Question: All I want is a partially-transparent (less opaque) tool tip.
Here is what I have tried so far:
'''
public partial class CustomToolTip : ToolTip
{
public CustomToolTip()
{
InitializeComponent();
this.BackColor = Color.FromArgb(127, 0, 0, 0);
this.OwnerDraw = true;
this.Popup += new PopupEventHandler(this.OnPopup);
this.Draw += new DrawToolTipEventHandler(this.OnDraw);
}
protected override CreateParams CreateParams
{
get
{
CreateParams CP = base.CreateParams;
CP.ExStyle = CP.ExStyle | 0x20;
return CP;
}
}
private void OnPopup(object sender, PopupEventArgs e)
{
e.ToolTipSize = new Size(200, 100);
}
private void OnDraw(object sender, DrawToolTipEventArgs e)
{
e.Graphics.FillRectangle(new SolidBrush(this.BackColor), e.Bounds);
}
}
'''
But this renders to a black rectangle with the tooltip's size, and I can't get rid of it. It looks like this:

Does anyone know how I could draw the tooltip without setting size? What about even removing that black rectangle?
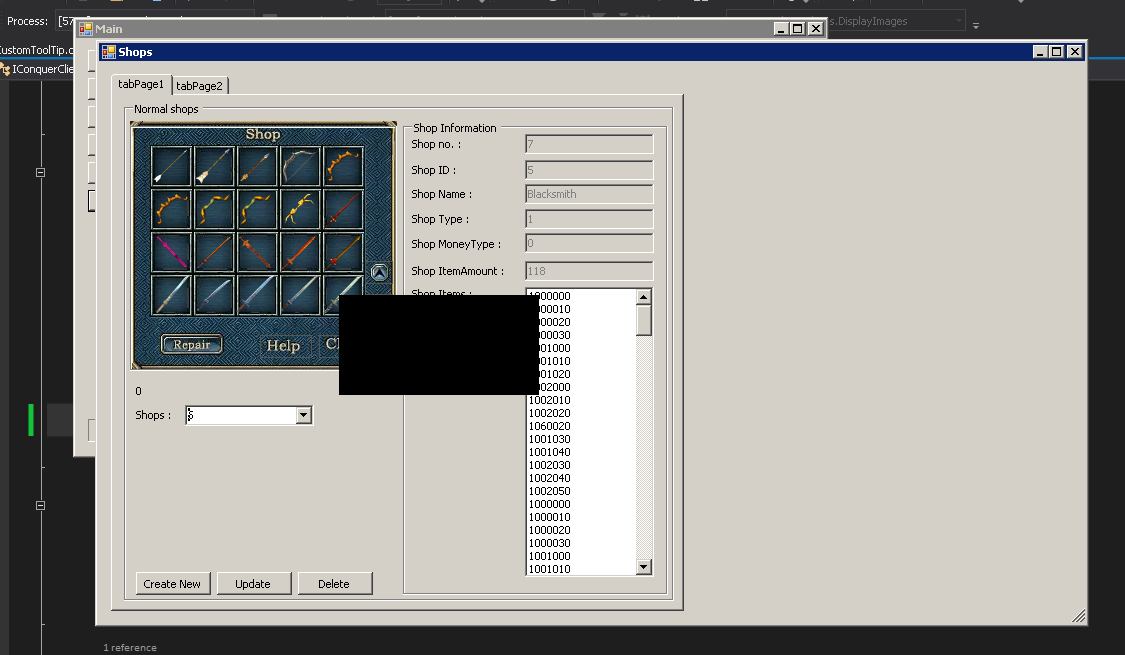
Answer: Try this:
'''
public class CustomToolTip : ToolTip {
public CustomToolTip() {
this.BackColor = Color.FromArgb(127, 255, 0, 0);
this.OwnerDraw = true;
this.Popup += new PopupEventHandler(this.OnPopup);
this.Draw += new DrawToolTipEventHandler(this.OnDraw);
}
private void OnPopup(Object sender, PopupEventArgs e) {
e.ToolTipSize = new Size(200, 100);
var window = typeof(ToolTip).GetField("window", BindingFlags.Instance | BindingFlags.NonPublic).GetValue(this) as NativeWindow;
var Handle = window.Handle;
SetWindowLong(Handle, GWL_EXSTYLE, GetWindowLong(Handle, GWL_EXSTYLE) ^ WS_EX_LAYERED);
SetLayeredWindowAttributes(Handle, 0, 128, LWA_ALPHA);
}
public const int GWL_EXSTYLE = -20;
public const int WS_EX_LAYERED = 0x80000;
public const int LWA_ALPHA = 0x2;
public const int LWA_COLORKEY = 0x1;
[DllImport("user32.dll")]
static extern bool SetLayeredWindowAttributes(IntPtr hwnd, uint crKey,byte bAlpha, uint dwFlags);
[DllImport("user32.dll", SetLastError=true)]
static extern int GetWindowLong(IntPtr hWnd, int nIndex);
[DllImport("user32.dll")]
static extern int SetWindowLong(IntPtr hWnd, int nIndex, int dwNewLong);
private void OnDraw(object sender, DrawToolTipEventArgs e) {
e.Graphics.FillRectangle(new SolidBrush(this.BackColor), e.Bounds);
e.Graphics.DrawString(e.ToolTipText, e.Font, Brushes.Black, e.Bounds);
}
}
'''